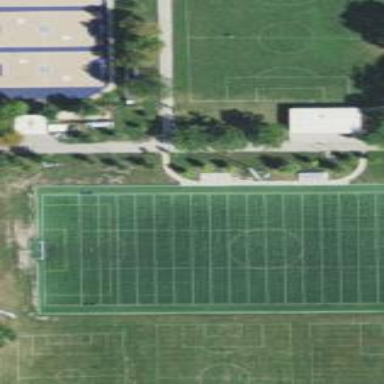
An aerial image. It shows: Soccer pitch for leisureland activities.